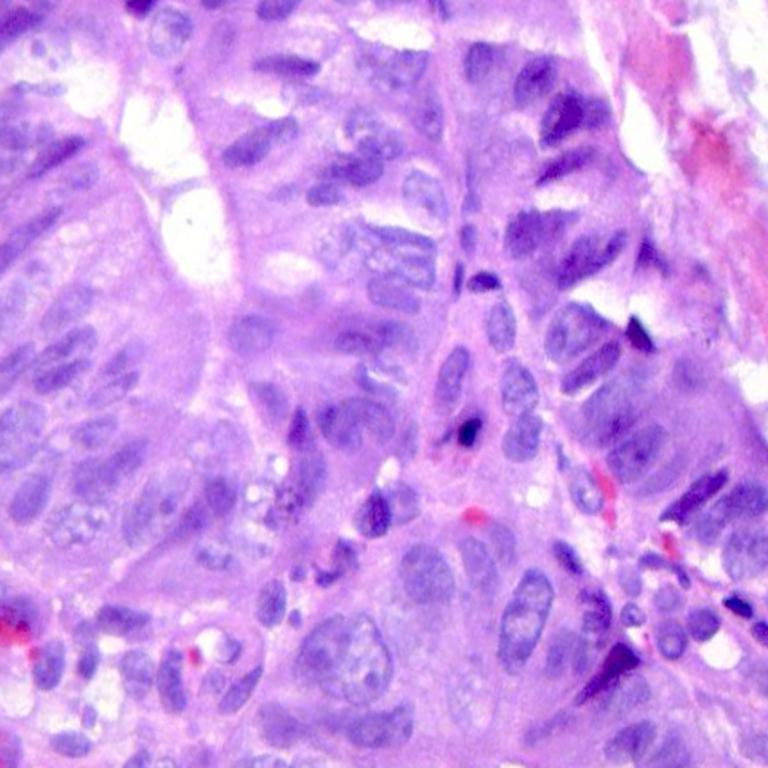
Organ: colon
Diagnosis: adenocarcinomas